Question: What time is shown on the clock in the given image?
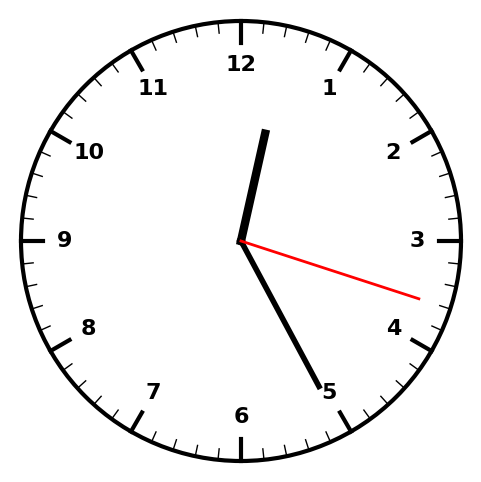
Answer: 12:25:18